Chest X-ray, PA view. Patient: 46 years old, sex M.
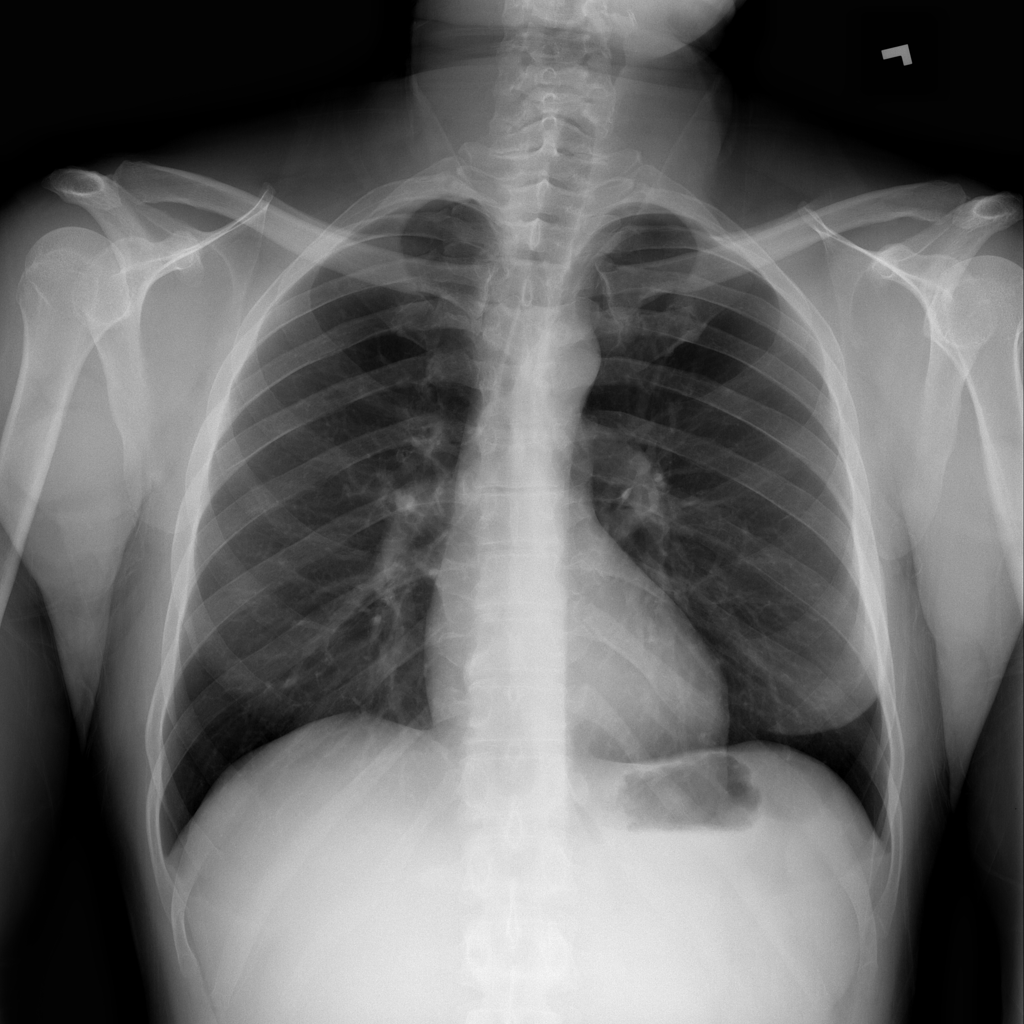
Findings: No Finding